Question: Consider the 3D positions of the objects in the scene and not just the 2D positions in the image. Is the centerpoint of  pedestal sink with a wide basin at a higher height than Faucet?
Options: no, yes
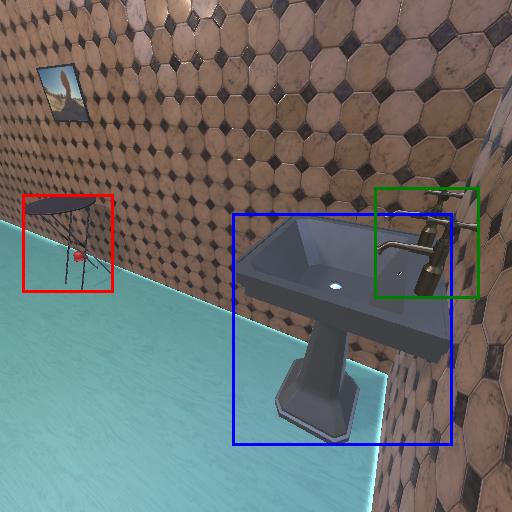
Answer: no